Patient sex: M
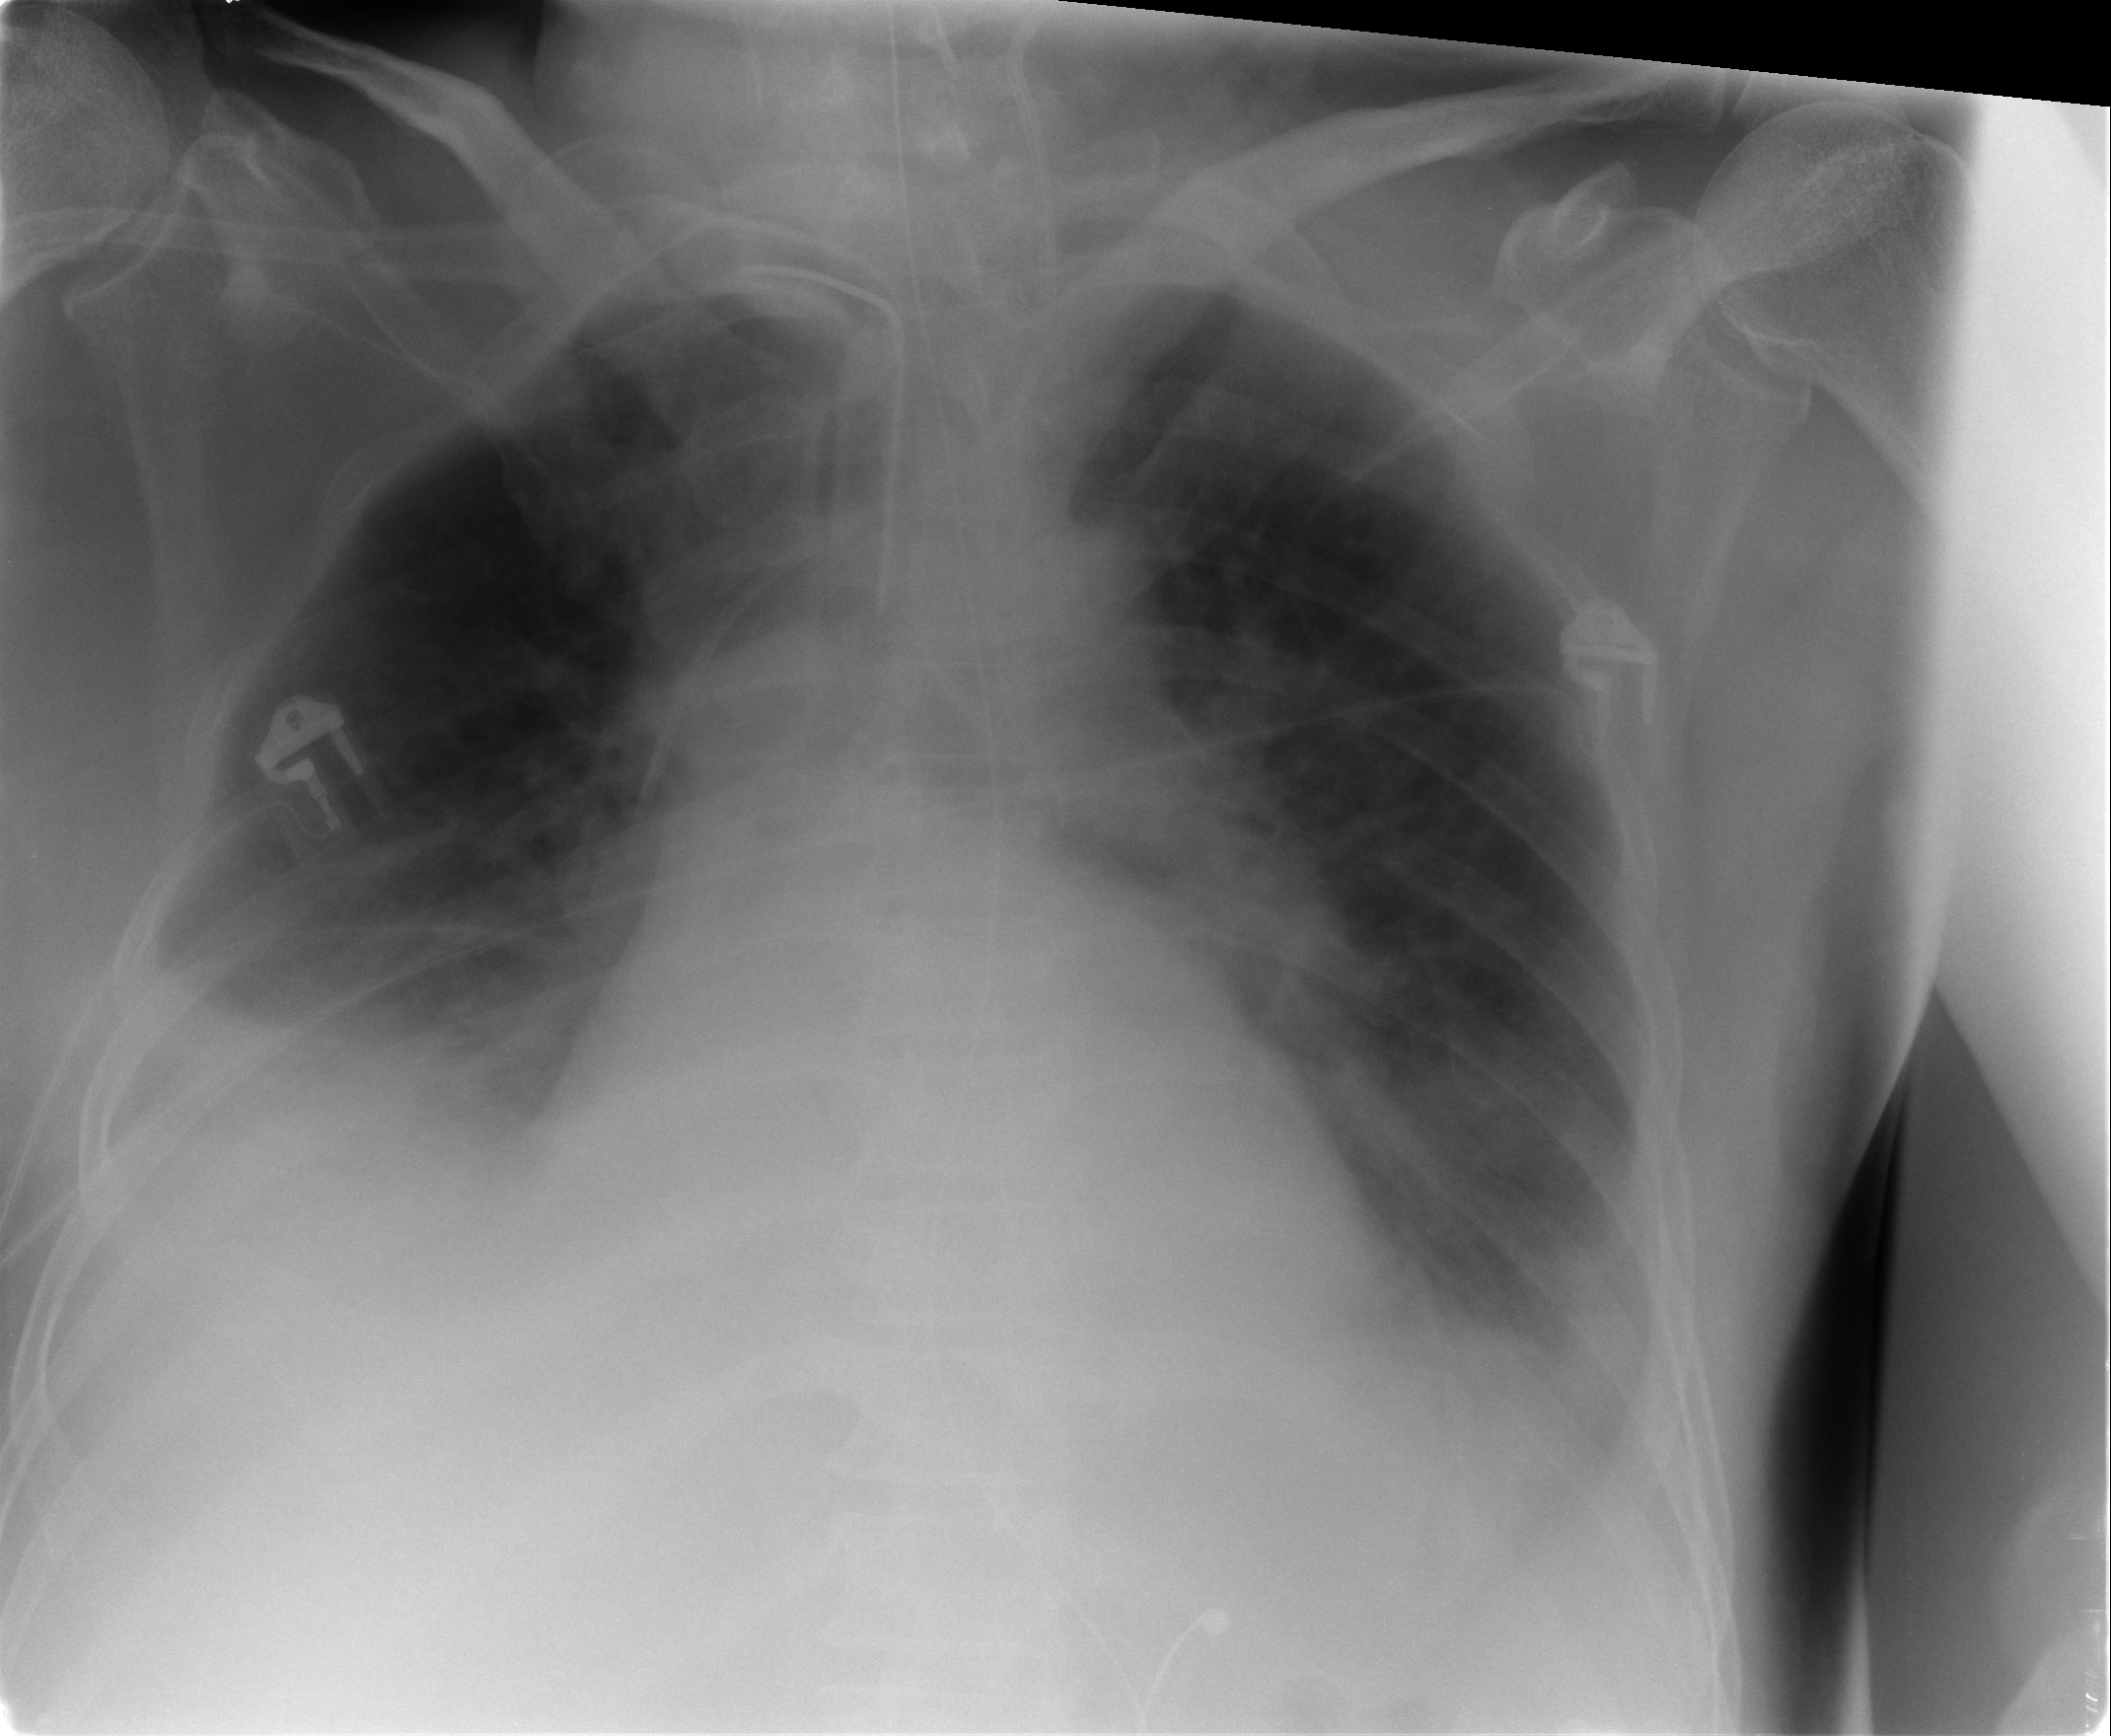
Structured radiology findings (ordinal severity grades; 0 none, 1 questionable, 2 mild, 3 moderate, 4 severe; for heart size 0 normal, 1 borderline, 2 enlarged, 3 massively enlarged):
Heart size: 2
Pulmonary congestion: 2
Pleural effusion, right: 2
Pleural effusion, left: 2
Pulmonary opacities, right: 1
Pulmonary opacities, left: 1
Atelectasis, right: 2
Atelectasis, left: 2